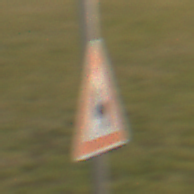
Verkehrszeichen: DoppelkurveZunaechstLinks
Umgebung: Outdoor, Nature
Tageszeit: SunriseSunset
Wetter: PartlyCloudy
Licht: Natural
Jahreszeit: NotSpecified
Kontrast: LowContrast